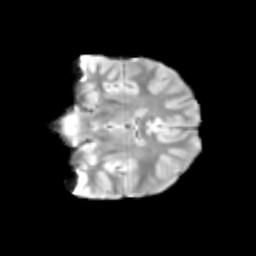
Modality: T2w
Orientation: coronal
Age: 12
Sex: female
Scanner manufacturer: siemens
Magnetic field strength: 3 T
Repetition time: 3.8 s
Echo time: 0.07 s